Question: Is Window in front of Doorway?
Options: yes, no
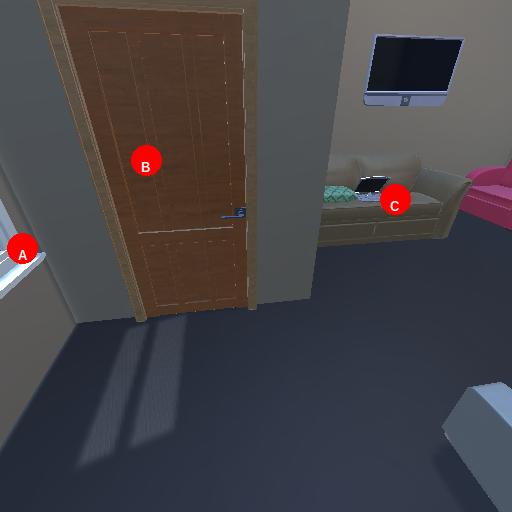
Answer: yes